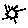
Label: sun